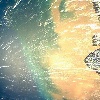
Label: water